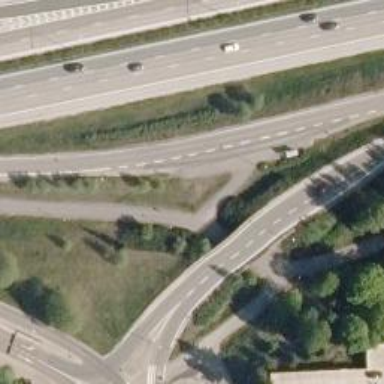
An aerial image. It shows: Asphalt motorway link.